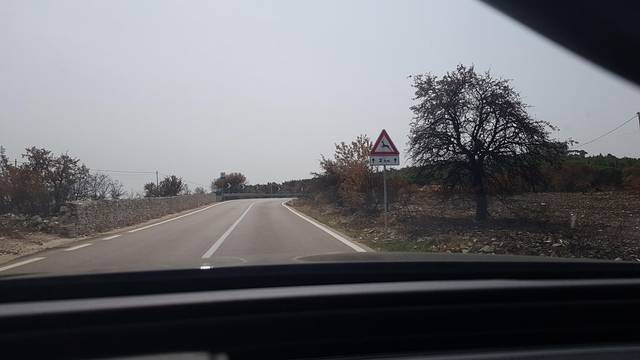
Region: Italy
Coordinates: 41.092, 16.275